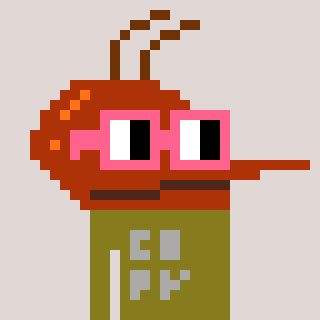
a pixel art character with square pink glasses, a mosquito-shaped head and a gunk-colored body on a warm background